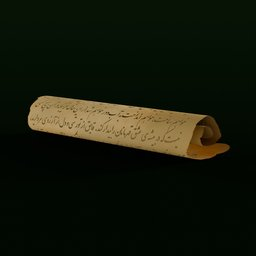
Label: tools